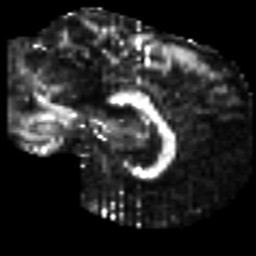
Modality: FA
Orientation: sagittal
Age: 23
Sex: male
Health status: healthy
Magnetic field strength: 3 T
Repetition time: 8.4 s
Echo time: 0.0926 s